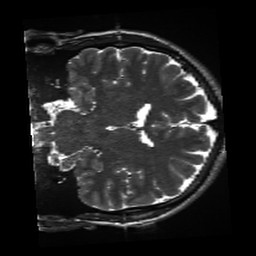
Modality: inplaneT2
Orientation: coronal
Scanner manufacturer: siemens
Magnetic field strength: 3 T
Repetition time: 11 s
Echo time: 0.059 s